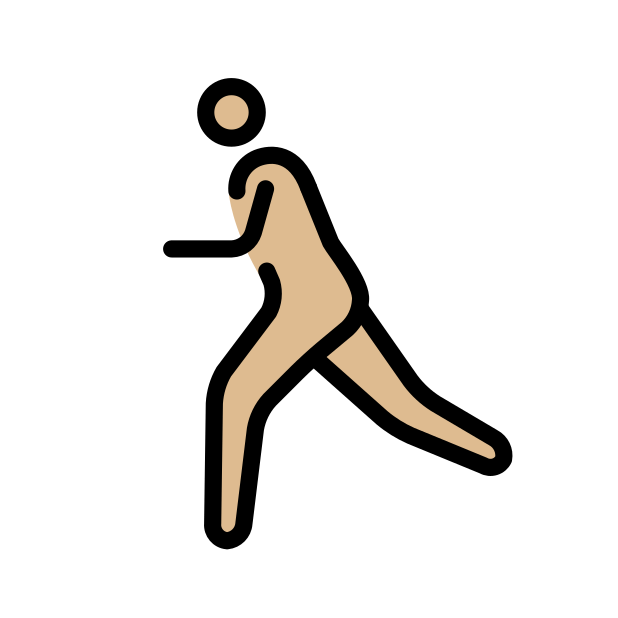
man running: medium-light skin tone